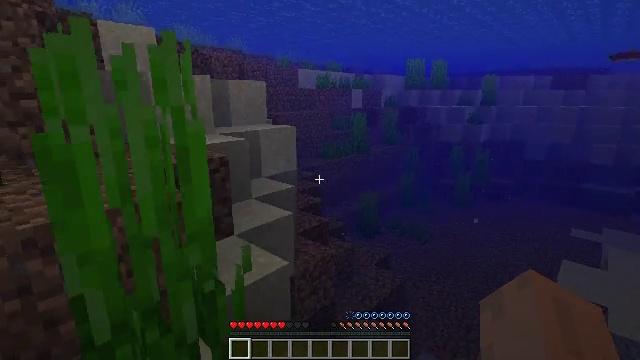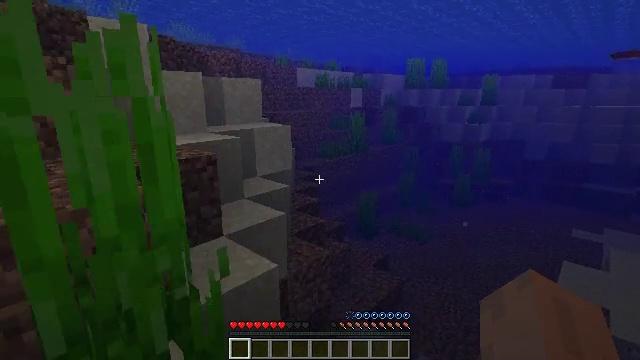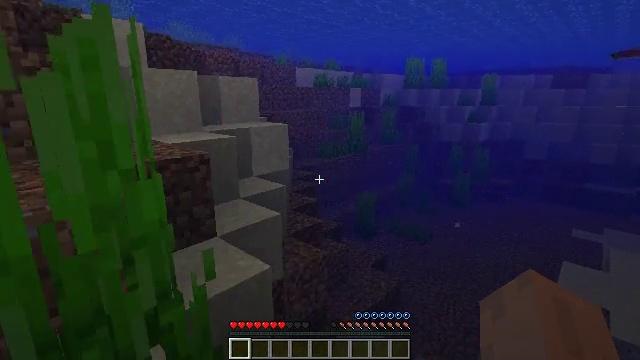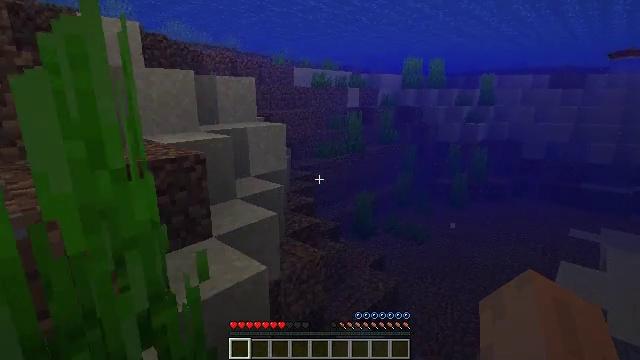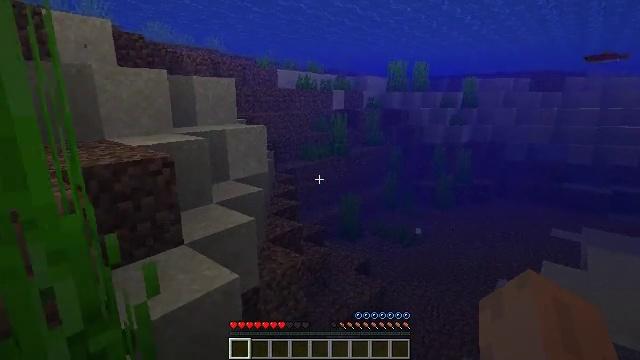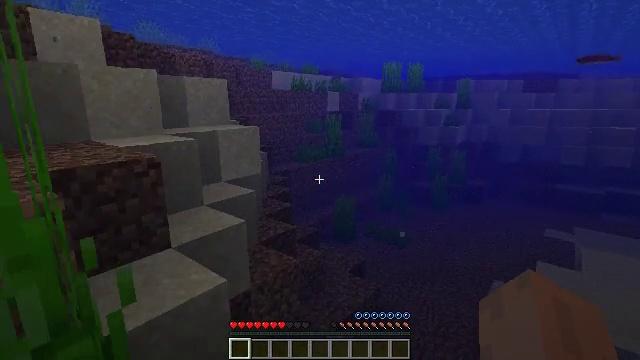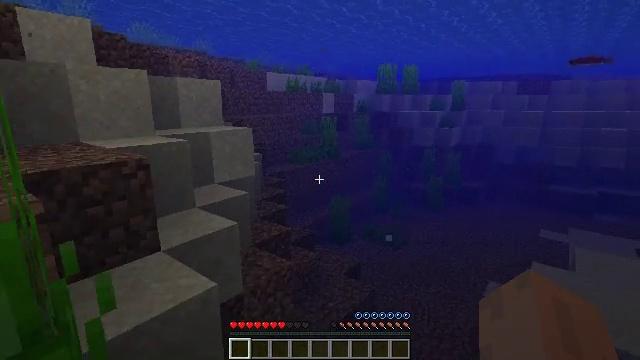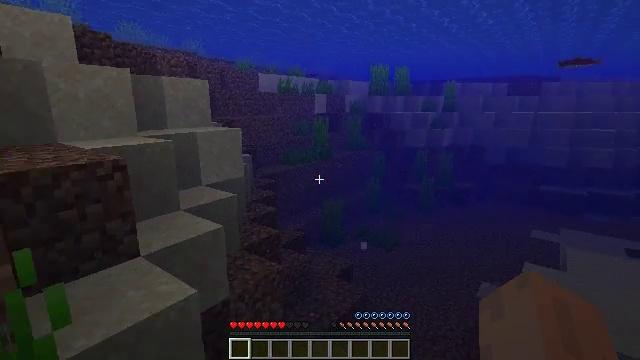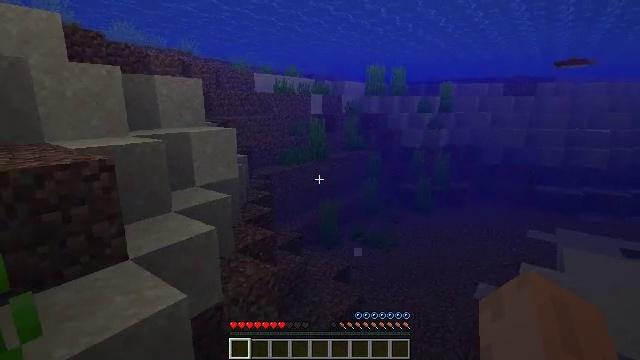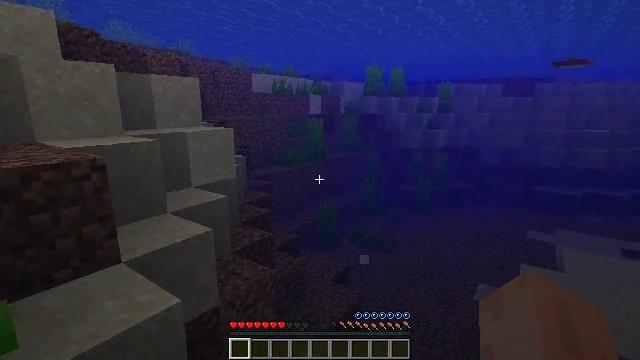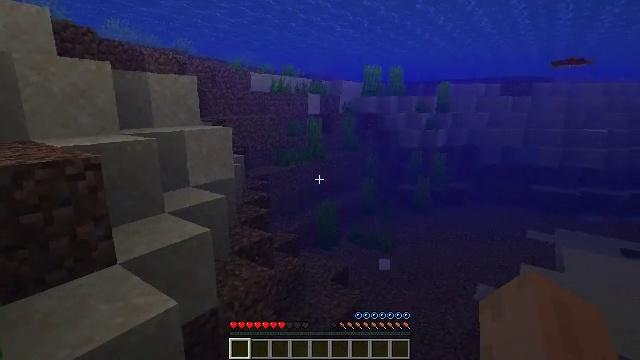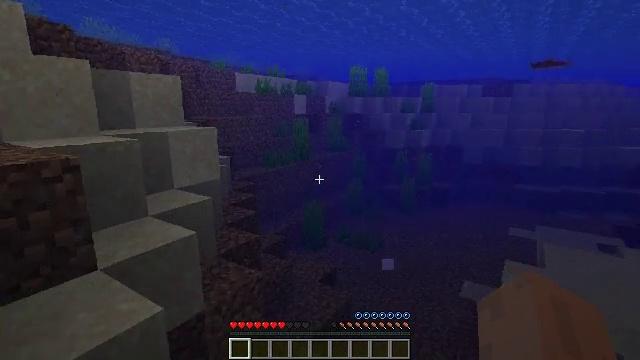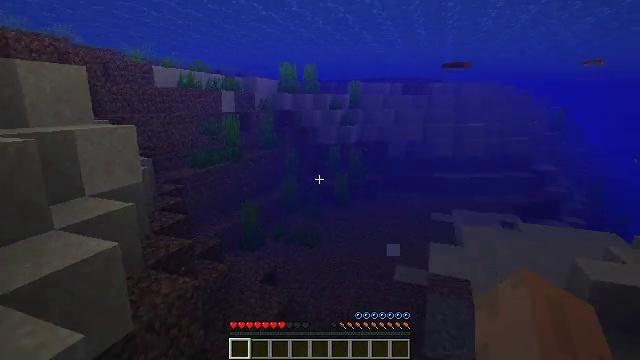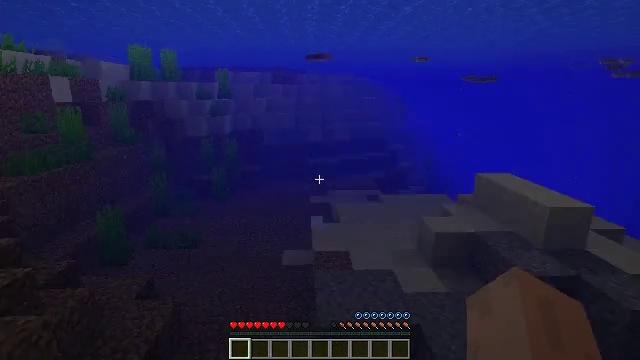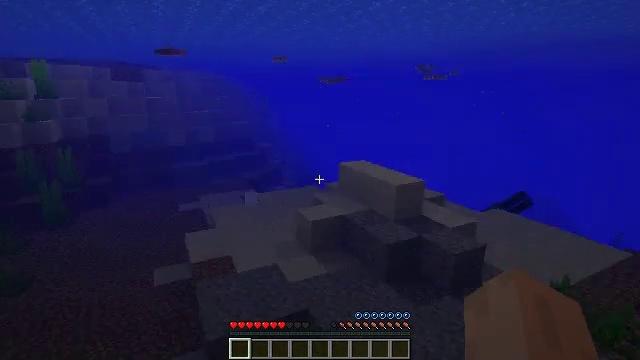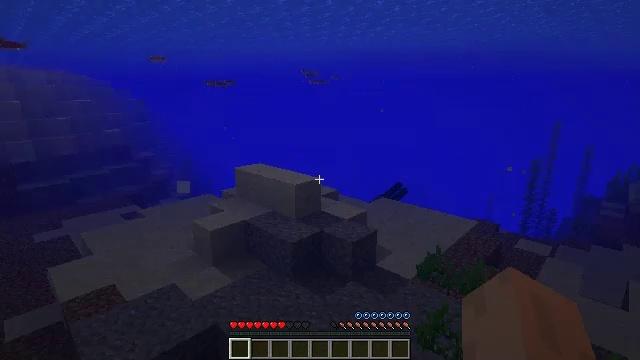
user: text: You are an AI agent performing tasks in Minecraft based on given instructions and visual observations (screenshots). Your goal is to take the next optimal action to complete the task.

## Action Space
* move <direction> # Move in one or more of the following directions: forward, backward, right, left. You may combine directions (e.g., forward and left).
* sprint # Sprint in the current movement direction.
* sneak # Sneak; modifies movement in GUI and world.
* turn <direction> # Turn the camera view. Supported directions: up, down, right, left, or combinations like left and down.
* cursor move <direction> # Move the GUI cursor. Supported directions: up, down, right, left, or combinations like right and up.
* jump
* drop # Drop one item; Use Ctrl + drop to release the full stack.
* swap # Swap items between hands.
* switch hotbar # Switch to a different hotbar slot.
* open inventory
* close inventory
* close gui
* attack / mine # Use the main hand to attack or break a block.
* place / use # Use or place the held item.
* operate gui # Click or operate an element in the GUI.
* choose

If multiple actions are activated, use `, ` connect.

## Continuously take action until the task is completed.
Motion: motion action
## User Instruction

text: Collect birch planks from structures.
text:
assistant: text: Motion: move forward and move right, attack / mine
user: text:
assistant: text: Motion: move forward and move right, attack / mine
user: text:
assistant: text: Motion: move forward and move right, attack / mine
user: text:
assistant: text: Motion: move forward and move right, turn right, attack / mine
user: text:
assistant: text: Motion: move forward and move right, attack / mine
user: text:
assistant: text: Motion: move forward and move right, attack / mine
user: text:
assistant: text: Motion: move forward and move left, turn right, attack / mine
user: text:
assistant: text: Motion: move forward and move left, attack / mine
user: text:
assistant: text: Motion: move forward and move left, attack / mine
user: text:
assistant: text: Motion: move left, attack / mine
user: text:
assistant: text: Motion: move left, turn right, attack / mine
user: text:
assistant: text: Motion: move left, turn right, attack / mine
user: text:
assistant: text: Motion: move back and move left, turn right and down, attack / mine
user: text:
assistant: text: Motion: move back and move left, turn right, attack / mine
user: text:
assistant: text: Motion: move back and move left, turn right, attack / mine
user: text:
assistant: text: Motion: move back and move left, turn right, attack / mine
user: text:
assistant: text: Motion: move back and move left, attack / mine
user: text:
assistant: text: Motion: move back and move left, attack / mine
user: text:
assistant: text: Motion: move back and move left, attack / mine
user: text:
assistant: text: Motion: move back and move left, attack / mine
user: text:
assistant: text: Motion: move back and move left, attack / mine
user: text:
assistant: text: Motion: move back and move left, attack / mine
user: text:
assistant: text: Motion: move back and move left, attack / mine
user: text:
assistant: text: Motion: move back and move left, attack / mine
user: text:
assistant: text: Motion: move back and move left, attack / mine
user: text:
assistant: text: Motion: move back and move left, attack / mine
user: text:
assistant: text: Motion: move back and move left, turn right, attack / mine
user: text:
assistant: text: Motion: move back and move left, turn right, attack / mine
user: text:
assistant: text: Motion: move back and move left, turn right, attack / mine
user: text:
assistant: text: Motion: move left, turn right and up, attack / mine